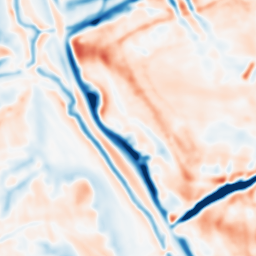
Category: multiscale
Decomposition family: dog_multiscale
Decomposition parameters: sigma_ratio: 1.4
n_scales: 4
base_sigma: 2
Upsampling method: sinc_hamming
Upsampling parameters: scale: 4
kernel_size: 16
Upsampling scale: 4